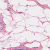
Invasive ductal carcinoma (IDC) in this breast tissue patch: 0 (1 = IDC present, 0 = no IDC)